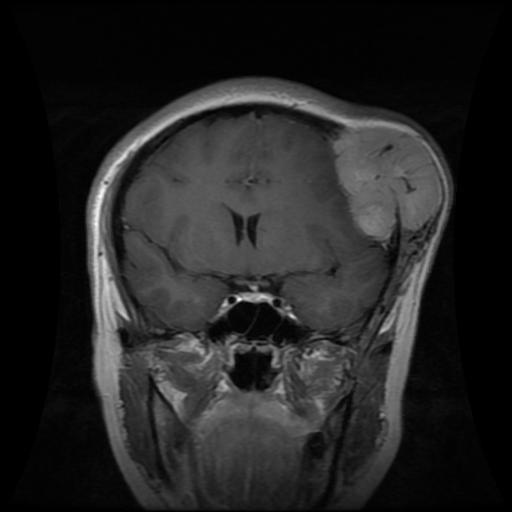
Label: meningioma